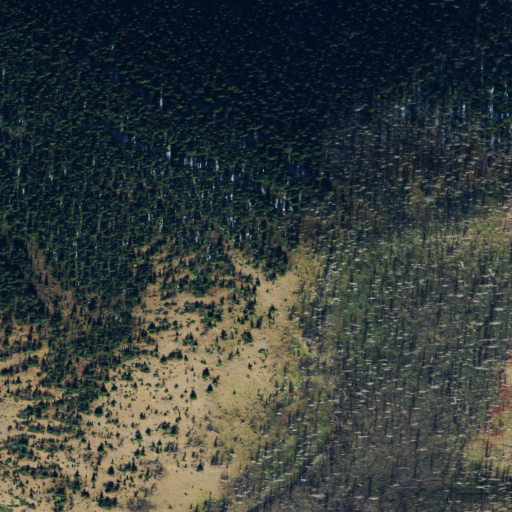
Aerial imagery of mountain in Montana named Clack Mountain containing evergreen forest, grassland, and shrub